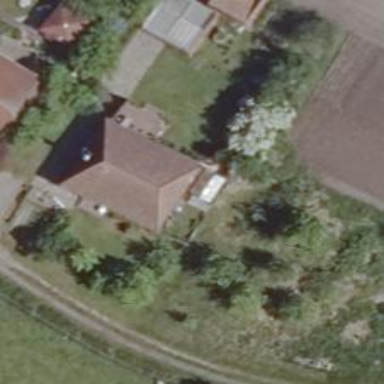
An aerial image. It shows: House with hipped roof oriented along.